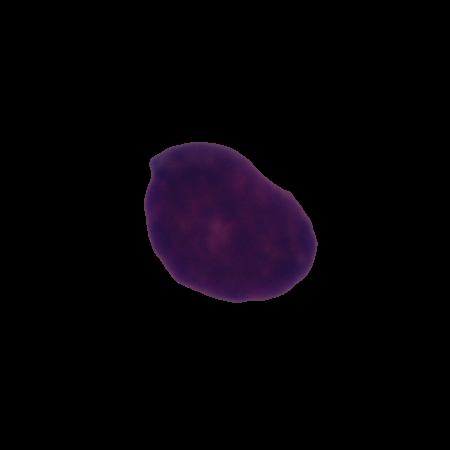
Label: healthy